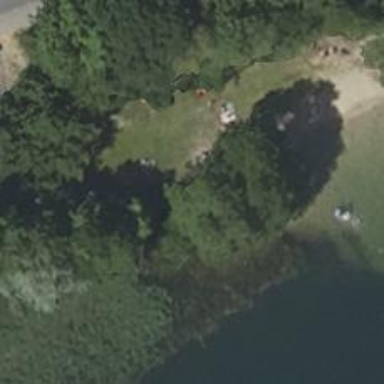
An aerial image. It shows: Picnic site for tourists.